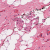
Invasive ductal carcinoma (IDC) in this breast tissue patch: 0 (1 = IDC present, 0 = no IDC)